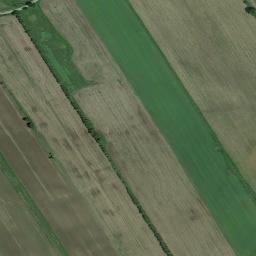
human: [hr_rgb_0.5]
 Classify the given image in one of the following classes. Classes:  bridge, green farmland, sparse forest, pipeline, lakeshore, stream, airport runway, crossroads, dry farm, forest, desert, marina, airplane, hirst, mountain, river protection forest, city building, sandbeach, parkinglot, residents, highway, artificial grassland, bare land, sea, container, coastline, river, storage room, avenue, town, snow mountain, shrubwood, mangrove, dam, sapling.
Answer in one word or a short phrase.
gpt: green farmland